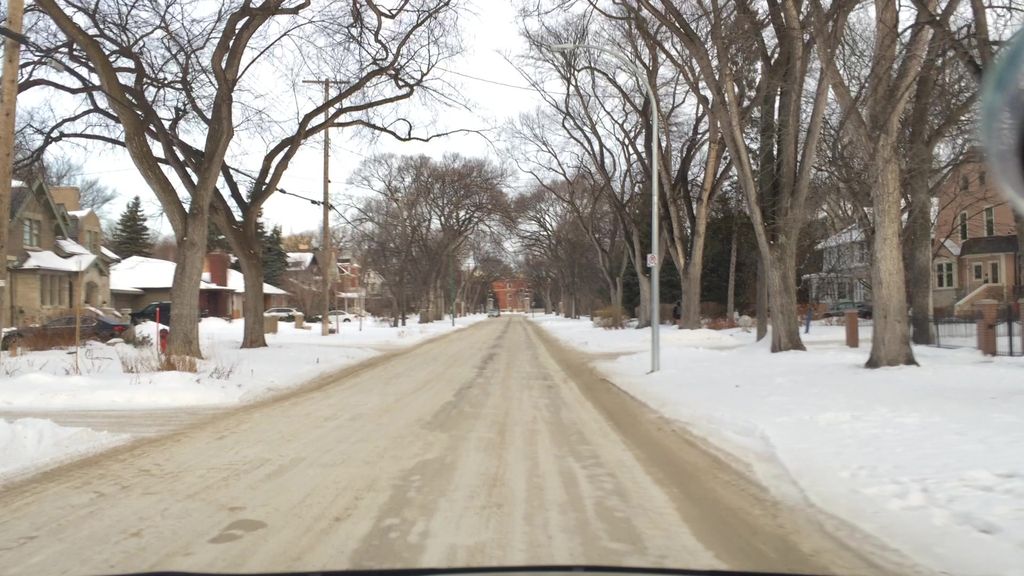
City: winnipeg